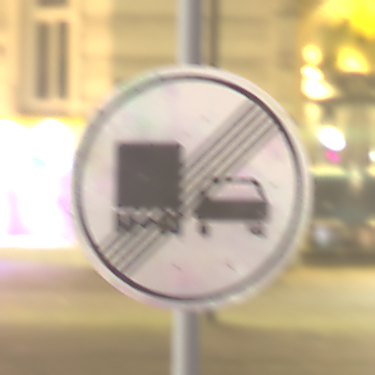
Verkehrszeichen: EndeUeberholverbotKraftfahrzeuge
Umgebung: Outdoor, Urban
Tageszeit: Night
Wetter: Clear
Licht: Artificial
Jahreszeit: NotSpecified
Kontrast: HighContrast